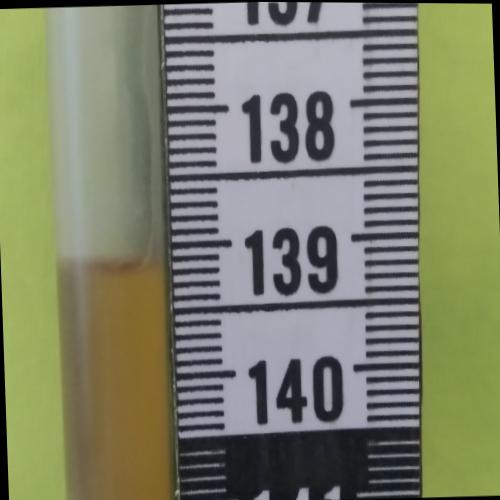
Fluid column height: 139.1 cm